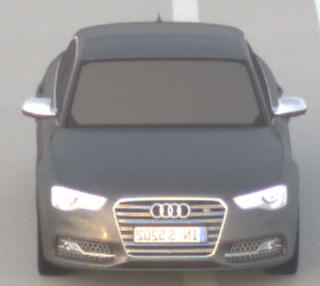
Make: Audi
Model: S5
Detailed model: F5
Model produced from: 2016
Model produced until: 2019
Doors: 2
Color: gray
Road condition: dry road
Daytime: sunrise or sunset
Contrast: low contrast